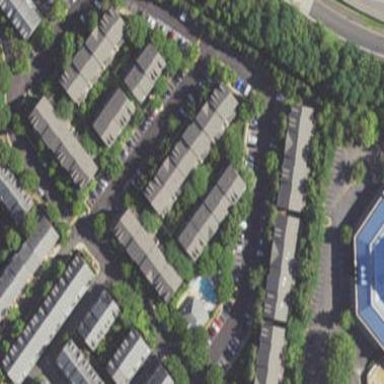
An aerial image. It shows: Terrace building.